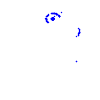
Particle: proton